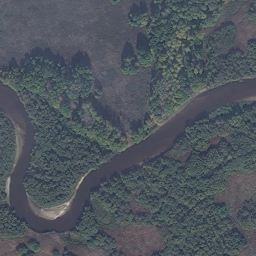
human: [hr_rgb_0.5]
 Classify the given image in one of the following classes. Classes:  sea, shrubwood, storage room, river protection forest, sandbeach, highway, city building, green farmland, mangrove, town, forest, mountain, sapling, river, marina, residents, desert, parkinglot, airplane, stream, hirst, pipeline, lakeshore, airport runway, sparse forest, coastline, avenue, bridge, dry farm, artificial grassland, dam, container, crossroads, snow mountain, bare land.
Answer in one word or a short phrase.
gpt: river